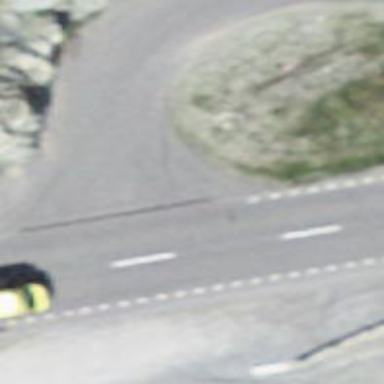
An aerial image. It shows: Asphalt road classified as primary highway.